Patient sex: M
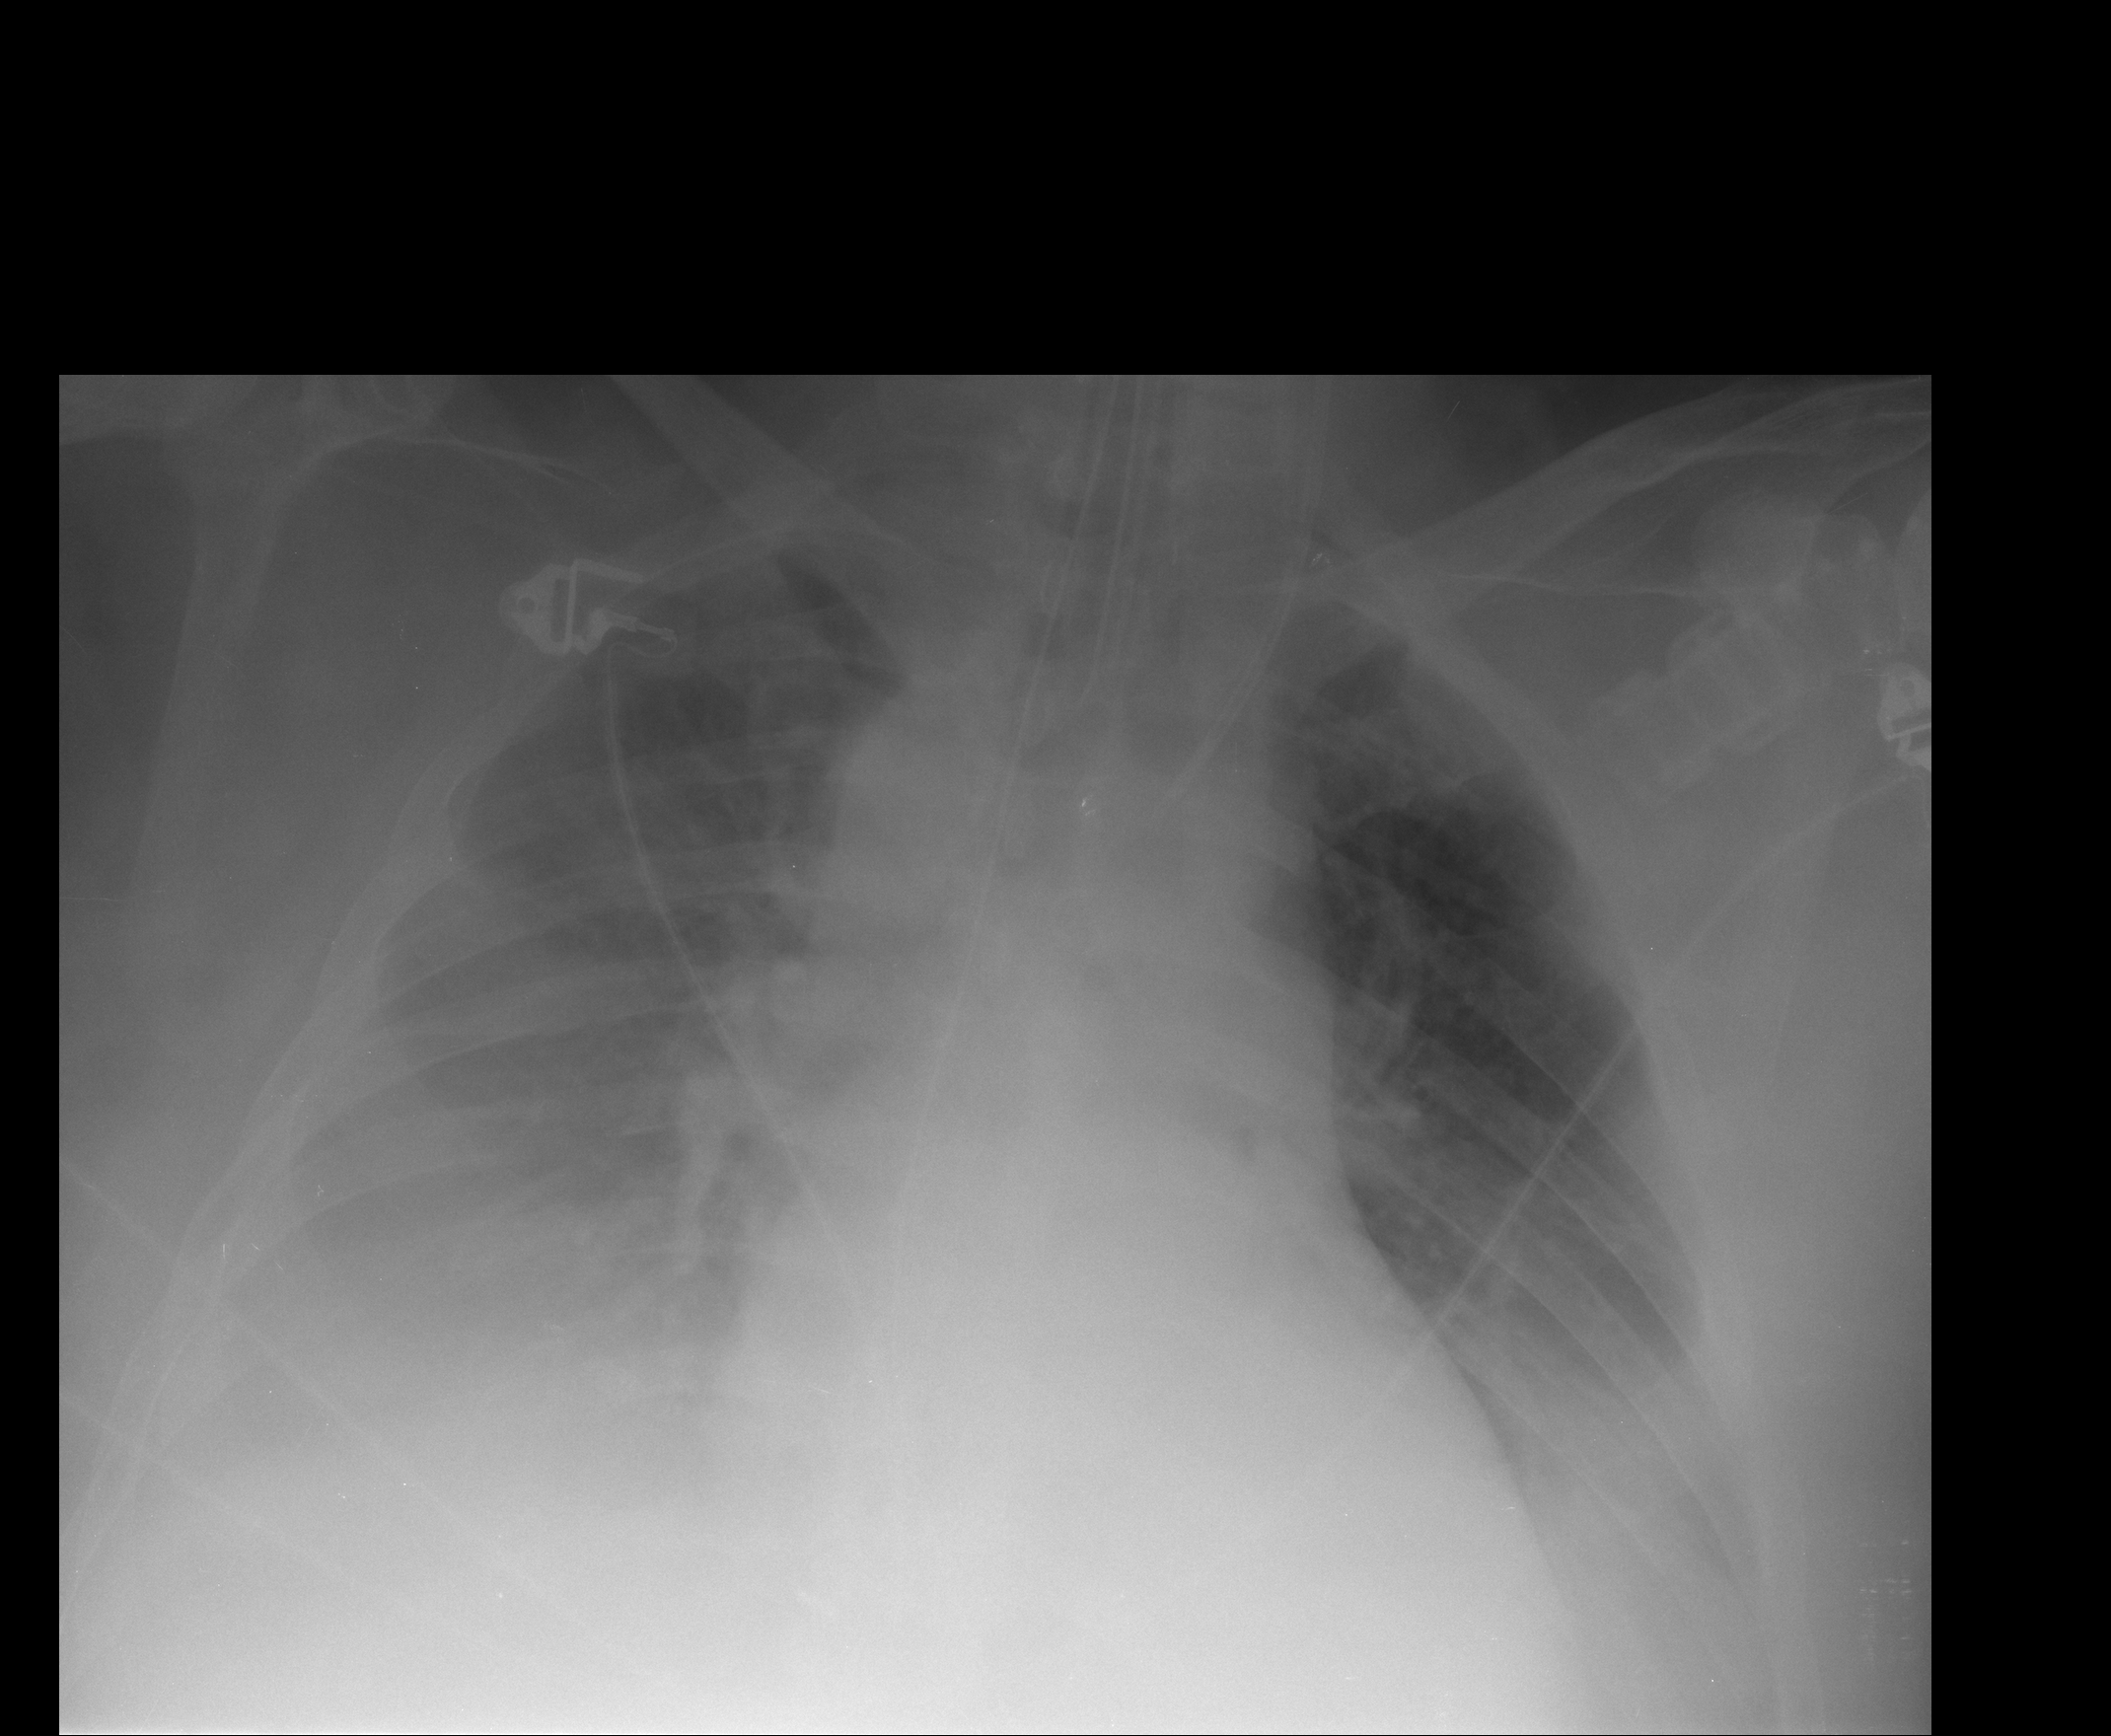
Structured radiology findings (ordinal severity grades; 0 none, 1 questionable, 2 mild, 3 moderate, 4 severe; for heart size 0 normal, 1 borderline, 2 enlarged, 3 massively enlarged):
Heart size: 2
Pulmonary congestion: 2
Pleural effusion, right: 3
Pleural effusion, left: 2
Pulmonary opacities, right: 2
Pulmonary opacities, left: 2
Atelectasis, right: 2
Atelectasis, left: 2